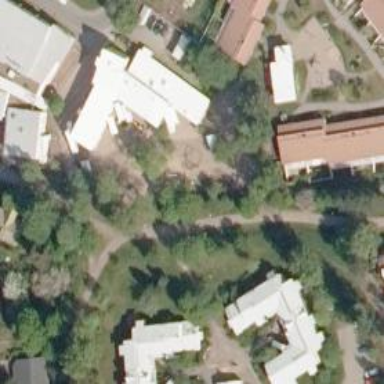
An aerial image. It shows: Playground enclosed by fence.